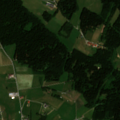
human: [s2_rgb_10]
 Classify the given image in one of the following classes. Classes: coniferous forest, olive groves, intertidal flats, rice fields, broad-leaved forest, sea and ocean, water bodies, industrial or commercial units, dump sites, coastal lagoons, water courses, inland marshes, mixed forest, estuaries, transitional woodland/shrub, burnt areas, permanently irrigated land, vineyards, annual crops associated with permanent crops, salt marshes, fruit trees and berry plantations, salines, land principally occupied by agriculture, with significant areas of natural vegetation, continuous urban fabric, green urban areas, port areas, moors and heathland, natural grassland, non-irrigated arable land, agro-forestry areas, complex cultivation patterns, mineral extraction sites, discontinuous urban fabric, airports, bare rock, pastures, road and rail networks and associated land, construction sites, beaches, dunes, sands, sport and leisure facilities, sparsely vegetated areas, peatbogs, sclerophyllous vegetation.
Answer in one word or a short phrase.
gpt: discontinuous urban fabric, pastures, complex cultivation patterns, coniferous forest